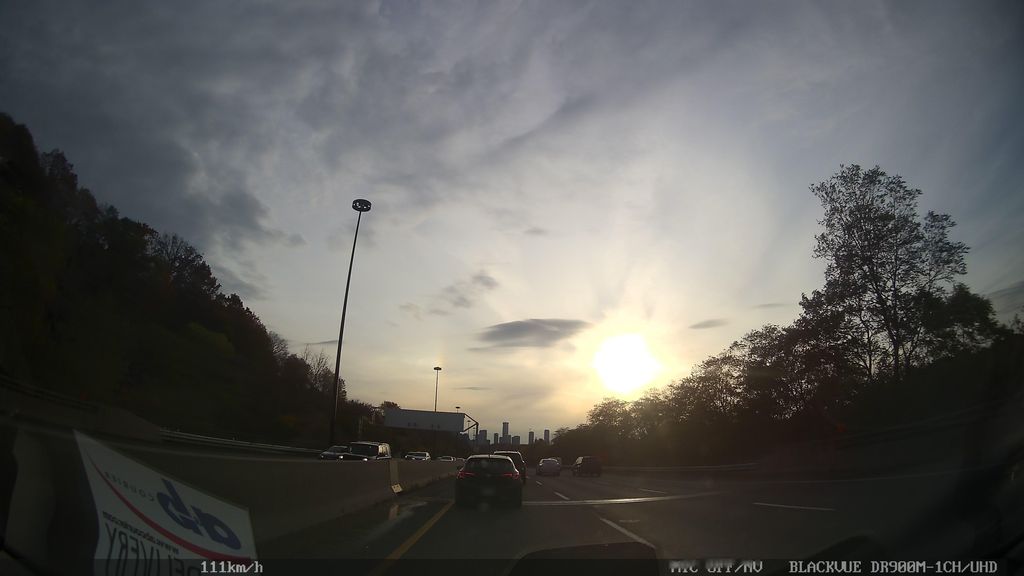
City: toronto